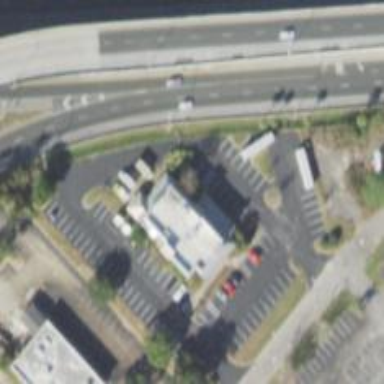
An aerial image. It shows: Parking space is available.